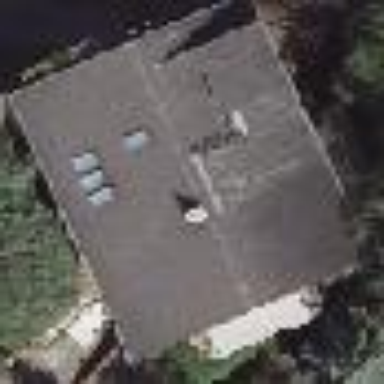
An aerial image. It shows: Gabled roof on building that houses apartments.